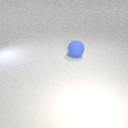
large blue rubber sphere